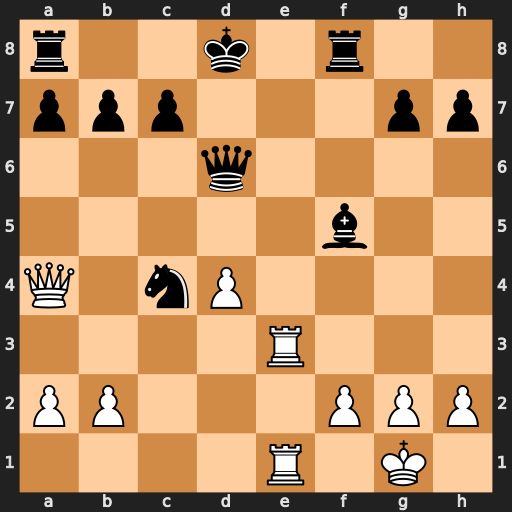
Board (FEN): r2k1r2/ppp3pp/3q4/5b2/Q1nP4/4R3/PP3PPP/4R1K1
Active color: w
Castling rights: -
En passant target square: -
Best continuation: Re8+ Rxe8 Qxe8#